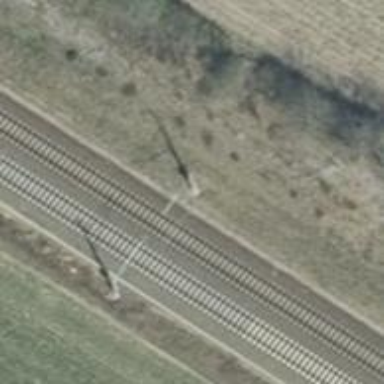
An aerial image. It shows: Milestone along the railway with catenary mast.